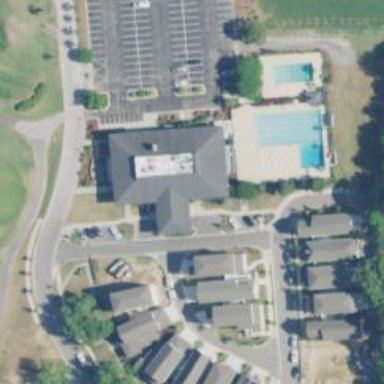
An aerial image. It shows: Clubhouse for golf.